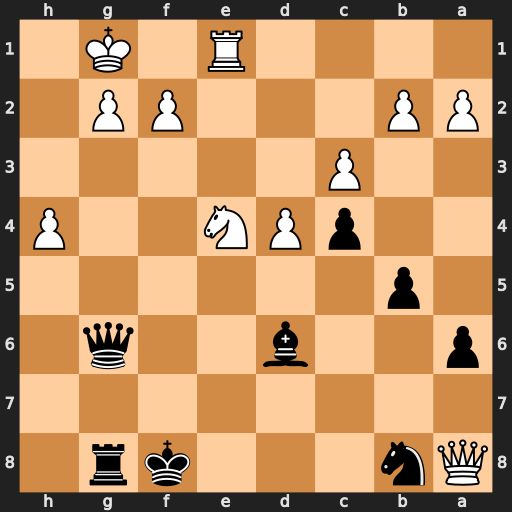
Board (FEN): Qn3kr1/8/p2b2q1/1p6/2pPN2P/2P5/PP3PP1/4R1K1
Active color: b
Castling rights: -
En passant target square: -
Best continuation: Qxg2#